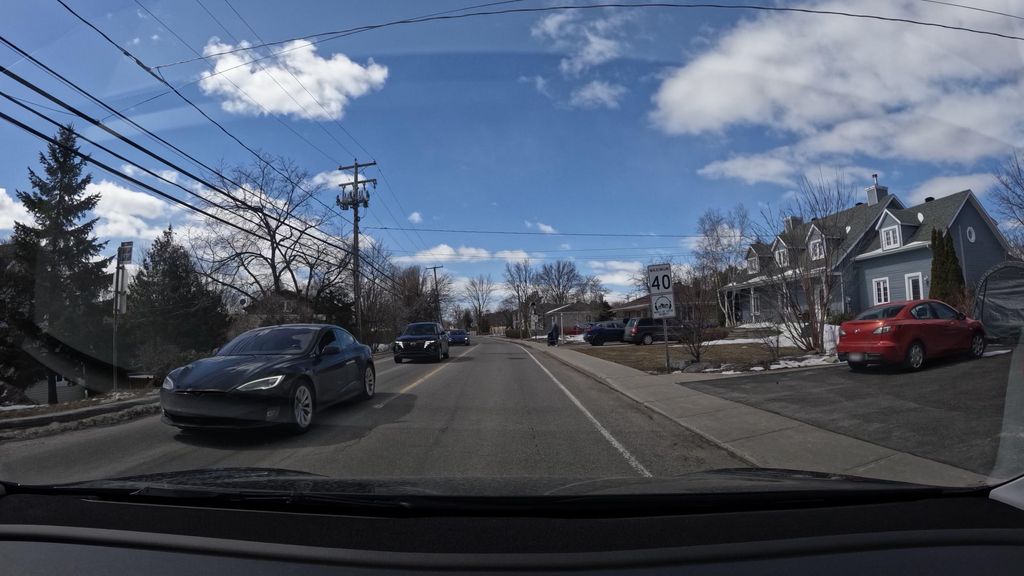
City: montreal